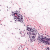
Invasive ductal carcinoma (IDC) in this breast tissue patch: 0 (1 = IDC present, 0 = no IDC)